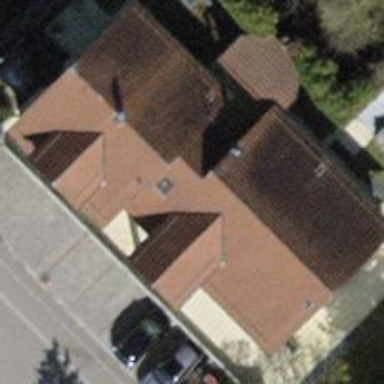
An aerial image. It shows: Semi-detached house.